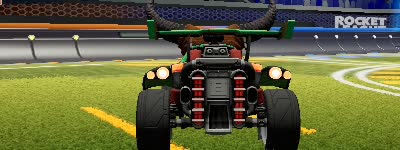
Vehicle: octane